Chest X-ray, AP view. Patient: 18 years old, sex F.
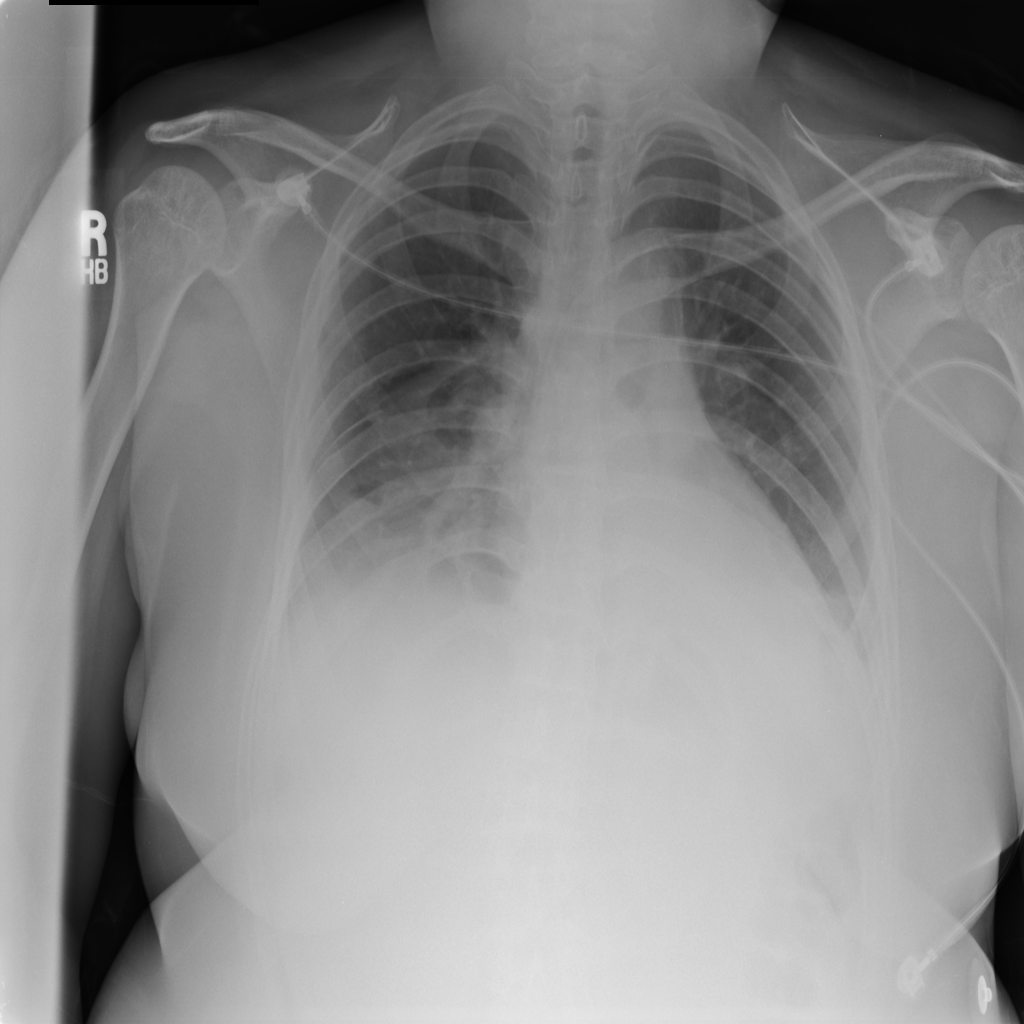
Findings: Atelectasis, Infiltration